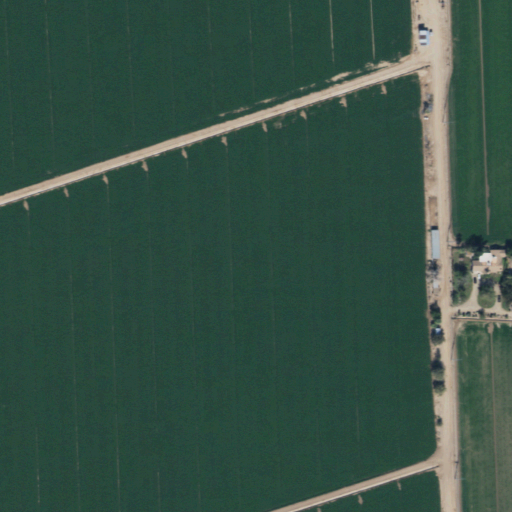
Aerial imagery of valley in Arizona named Buckeye Valley containing cultivated crops and open development